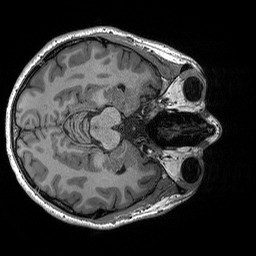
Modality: T1w
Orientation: axial
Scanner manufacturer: siemens
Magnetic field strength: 3 T
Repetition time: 2.3 s
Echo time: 0.00298 s